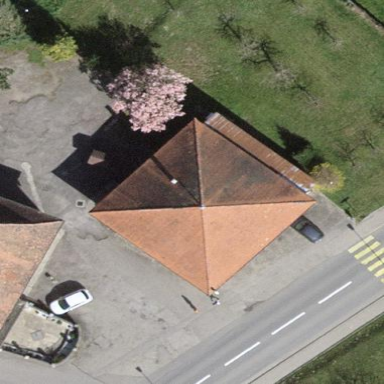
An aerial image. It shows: Building with pyramidal-shaped roof.